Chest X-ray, PA view. Patient: 24 years old, sex M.
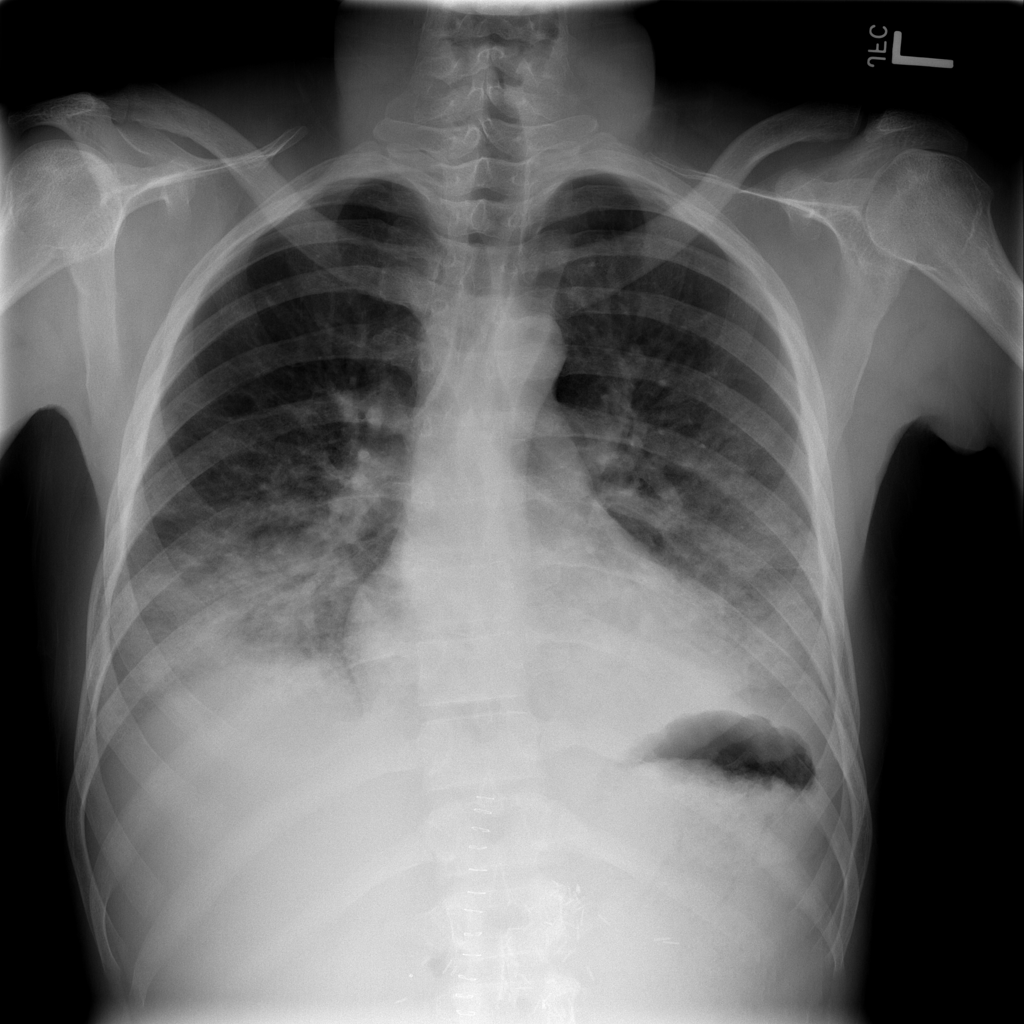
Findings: Effusion, Infiltration